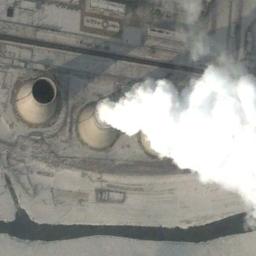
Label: thermal_power_station